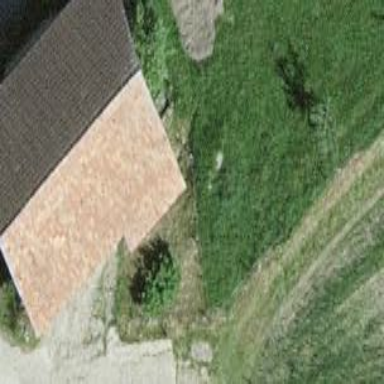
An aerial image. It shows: Rural barn.